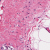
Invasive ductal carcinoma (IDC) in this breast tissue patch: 0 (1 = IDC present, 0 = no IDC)